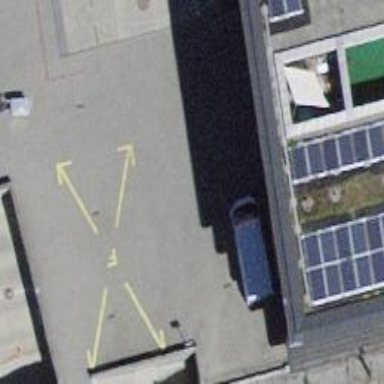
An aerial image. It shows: Parking entrance with concrete surface.